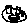
Label: square